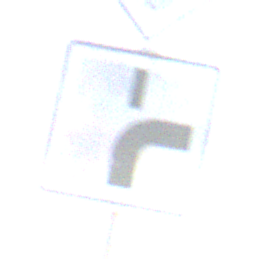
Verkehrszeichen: VerlaufVorfahrtsstrasse8
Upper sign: Vorfahrtsstrasse
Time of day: SunriseSunset
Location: Outdoor (Nature)
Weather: Clear
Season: NotSpecified
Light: Natural